Chest X-ray. View position: AP
Patient age: 31
Patient sex: M
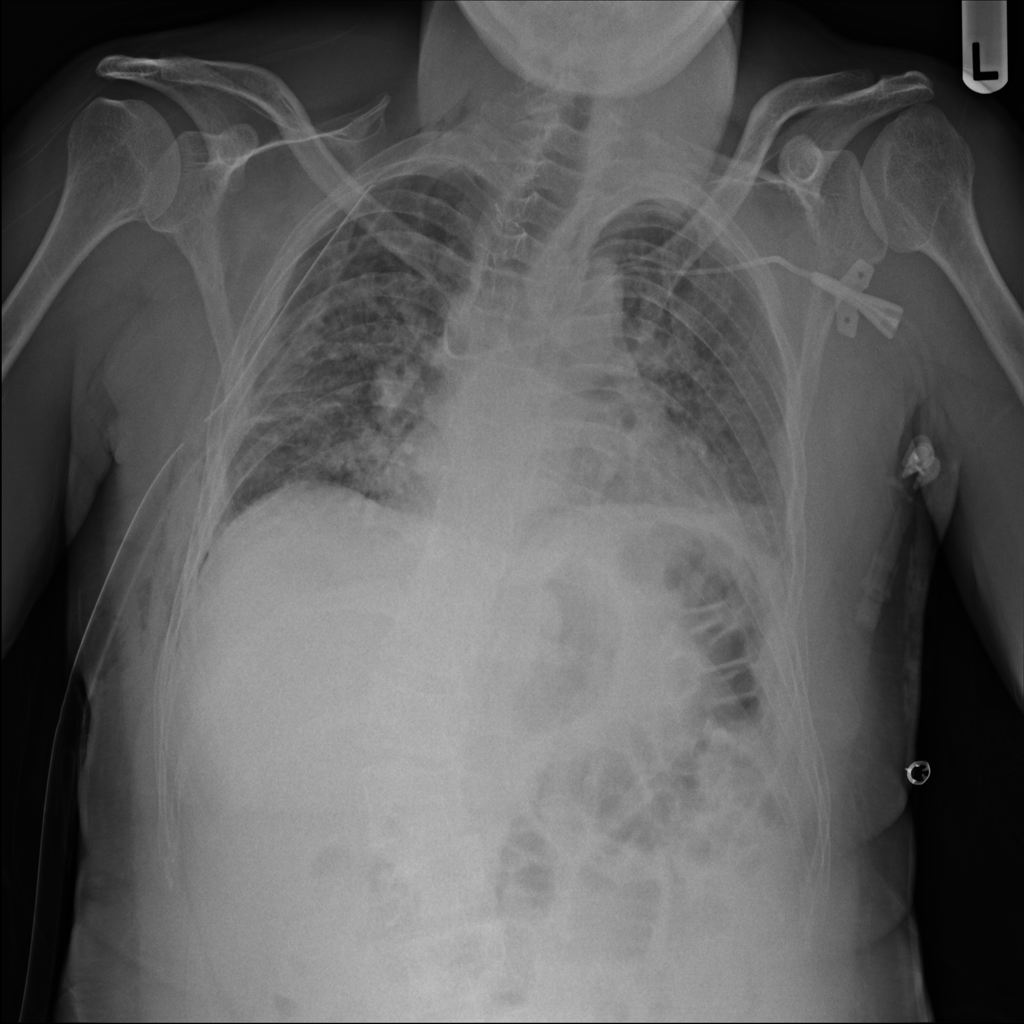
Finding: Pneumothorax